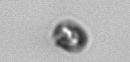
Label: Thalassiosira